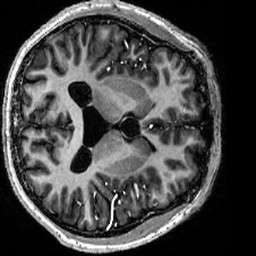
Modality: T1w
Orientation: axial
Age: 19
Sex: male
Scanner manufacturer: siemens
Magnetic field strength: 6.98 T
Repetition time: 6 s
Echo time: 0.00299 s